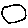
Label: circle